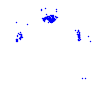
Particle: electron